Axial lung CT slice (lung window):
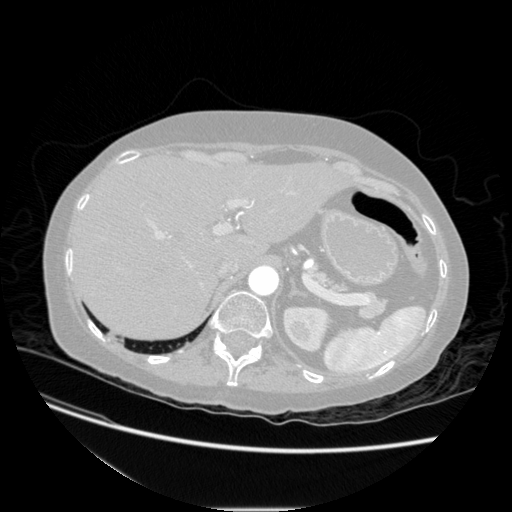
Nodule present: no